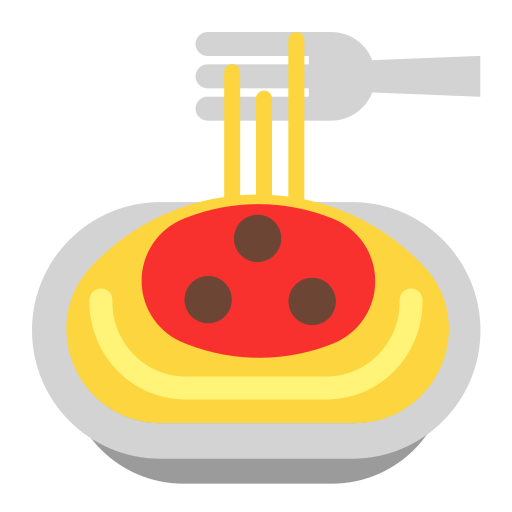
spaghetti flat